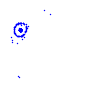
Particle: pion